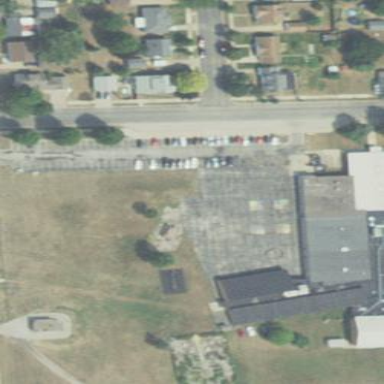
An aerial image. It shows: Basketball court with asphalt surface.